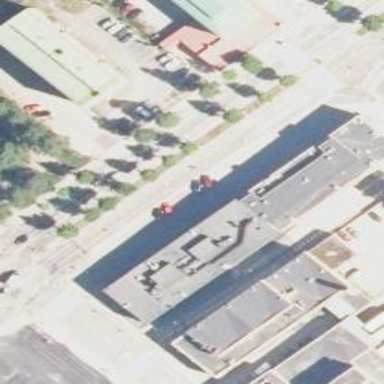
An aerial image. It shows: Retail building.